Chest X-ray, PA view. Patient: 58 years old, sex M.
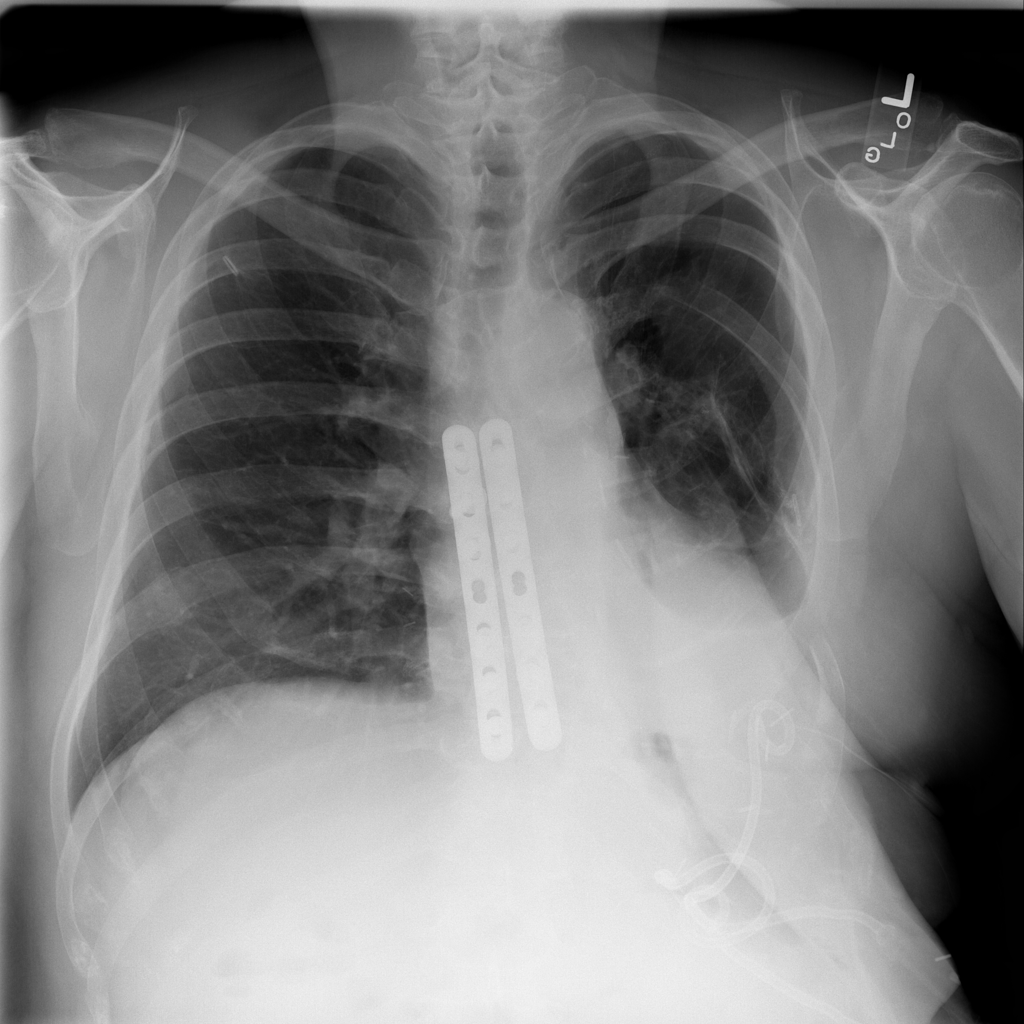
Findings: Effusion, Pneumothorax